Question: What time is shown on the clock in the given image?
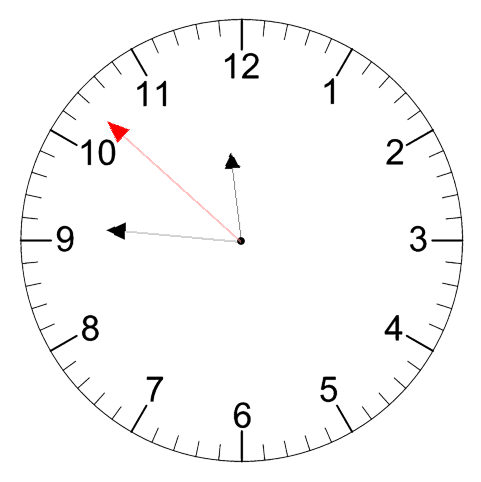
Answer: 11:45:52